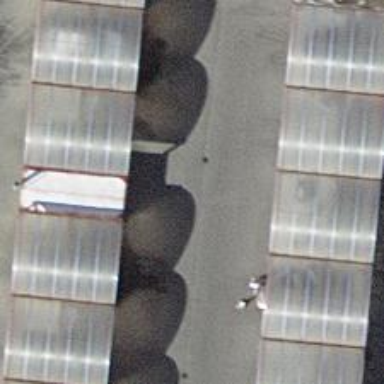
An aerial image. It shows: Car wash facility.